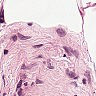
Metastatic tissue present: no